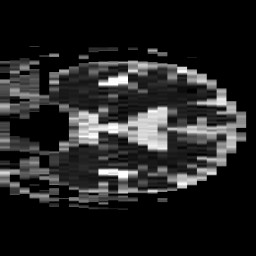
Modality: ADC
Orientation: coronal
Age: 62
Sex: male
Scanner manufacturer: philips
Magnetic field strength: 3 T
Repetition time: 4.128 s
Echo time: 0.06165 s